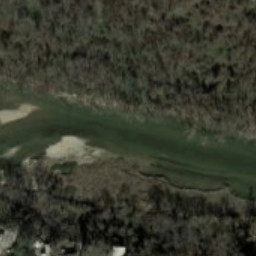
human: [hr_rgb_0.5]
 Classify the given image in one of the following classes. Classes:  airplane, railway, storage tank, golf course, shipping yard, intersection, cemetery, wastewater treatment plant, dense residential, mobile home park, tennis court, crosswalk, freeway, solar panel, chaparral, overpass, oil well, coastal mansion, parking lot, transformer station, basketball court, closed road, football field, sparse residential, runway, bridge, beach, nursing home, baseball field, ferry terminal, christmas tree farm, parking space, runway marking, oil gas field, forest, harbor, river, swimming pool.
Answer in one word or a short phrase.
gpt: river